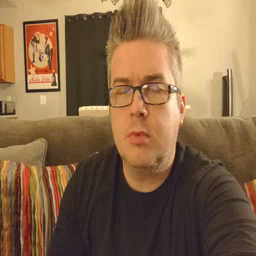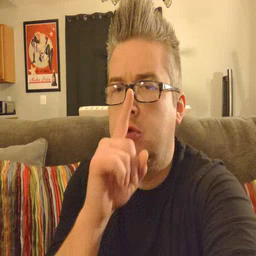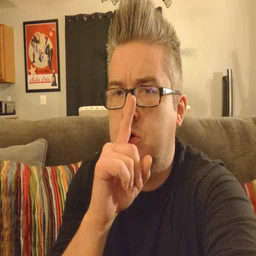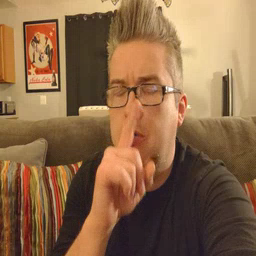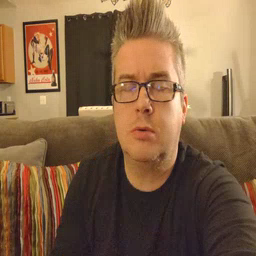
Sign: shhh